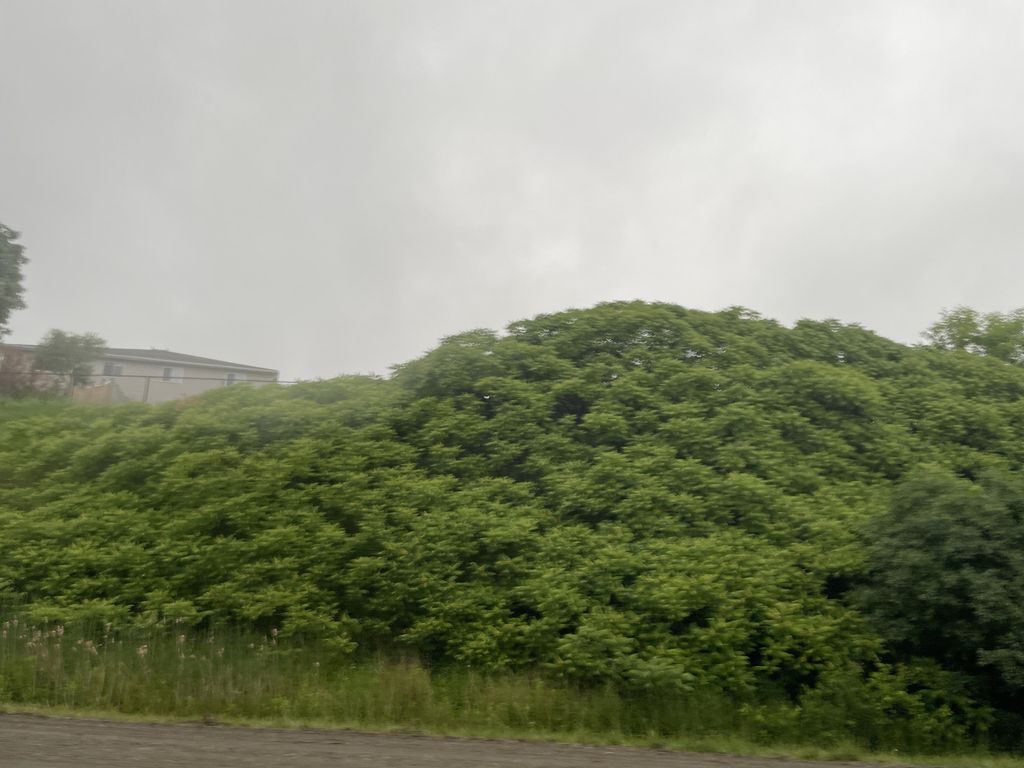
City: kitchener-waterloo